Question: An 'Order' can contain many 'OrderLines' - items purchased associated to that order.
I want to be able to select all orders along with their associated orderlines when the user wants to see the 'Order history view controller' in my application.
I have this setup atm, is this correct? please note the right information pane so you can see the setup for that relationship property.

Is my relationship correct for me to be able to retrieve all orderlines when selecting orders or do I need to perform two queries, one to retrieve all the 'orders' and the other to retrieve all 'orderLines' and then combine them based on which 'orderLines' has which 'order' associated to it. That's what Im doing in my SQL setup at the backend, but Im hoping core data can grab rows in a much better fasion.
the user should be able to delete any 'OrderLine' without it affecting the 'Orders' entity except for updating the 'Order's'orderTotalAmount'property. But my question being, I dont want an'Order'to be deleted when I delete a specific'orderLine'. For that would I need to set the delete rule to'No Action'?
Is my relationship fine if I want to have it so that 1 'order' can have many 'OrderLines' associated to it?
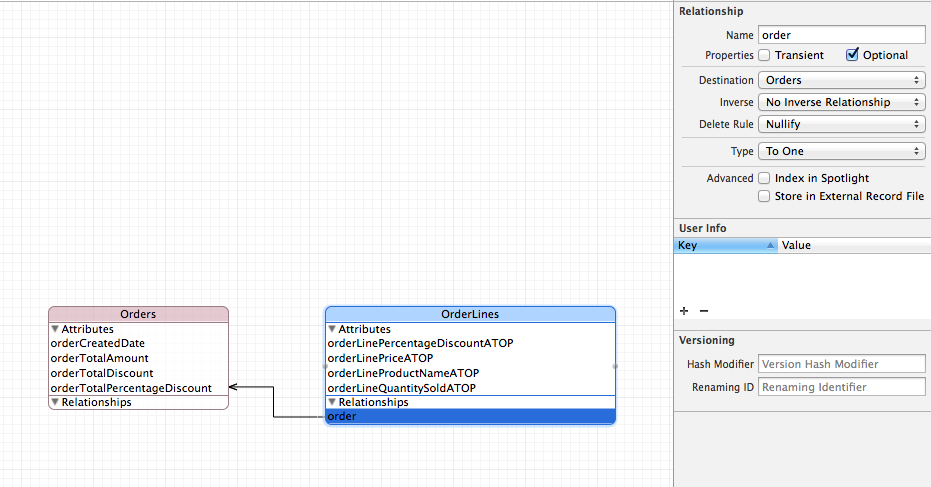
Answer: According to Apple recommendation you should setup inverse relationship as well.
Orders to OrederLines is to-many and OrderLines to Orders you have setup correctly - it shouldn't be optional however.
For Orders you should also have Delete Rule: Cascade - so if you delete Orders it will delete all related OrderLines
1. CoreData will do that for you - what's more it will do it in lazy mode - only when you access relationship objects they will be loaded. You can change that and preload all, but it's only when you really need that.
2. You should leave nullify action for that - it will correctly update Orders and disconnect related objects when they are deleted.
3. Asnwered at beggining - you should have also inverse relation from Orders to OrderLines as to-many. This will also generate for you methods you should use to auto-create relations. - (void) addOrderLinesObject:(OrderLines*)value;
- (void) removeOrderLinesObject:(OrderLines*)value;
When you setup it correctly you will have also in Order class:
'''
@property (nonatomic, retain) NSSet* orderLines;
'''
With that you can access related objects.